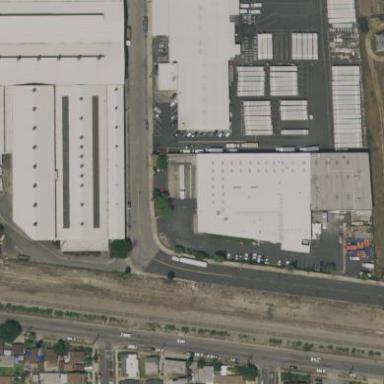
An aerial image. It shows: Warehouse.